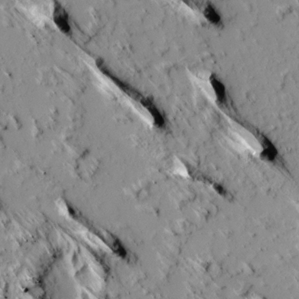
Label: non_frost